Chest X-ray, PA view. Patient: 70 years old, sex M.
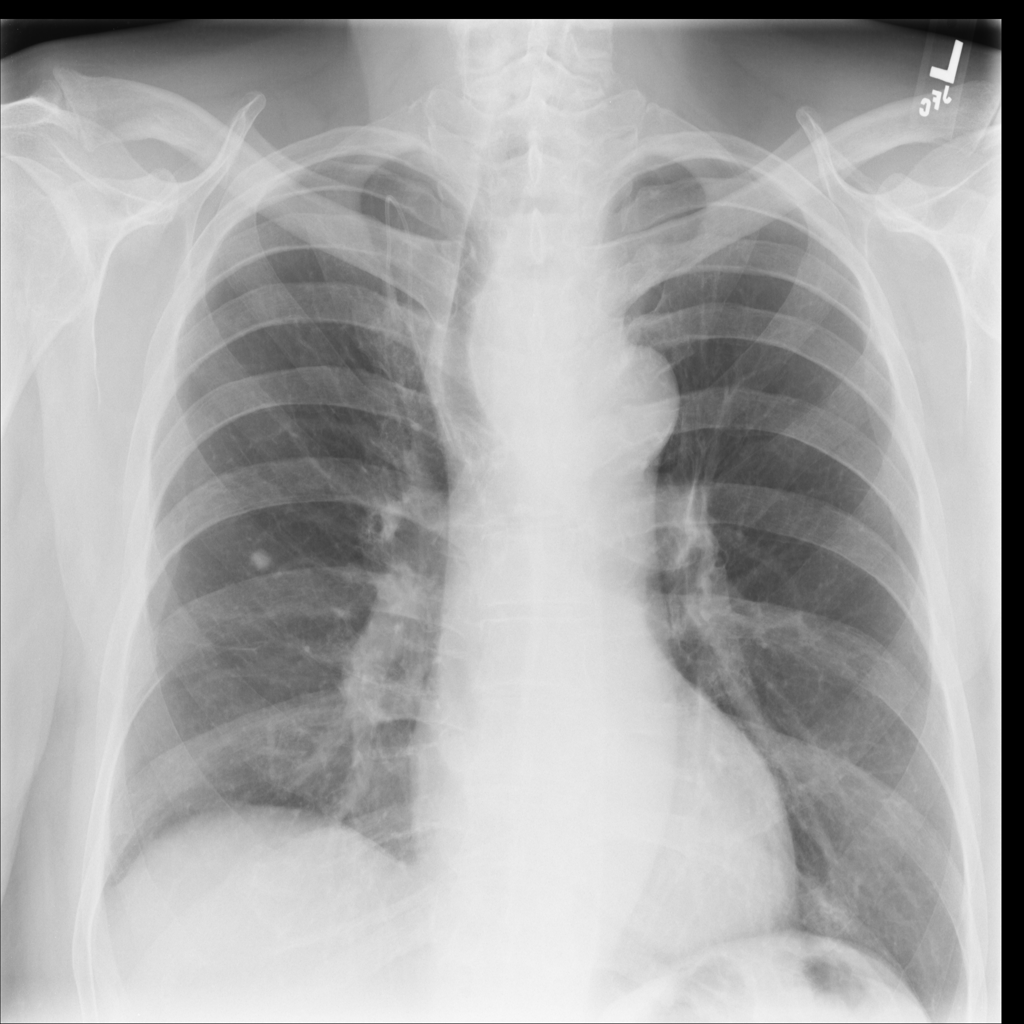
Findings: Infiltration, Mass